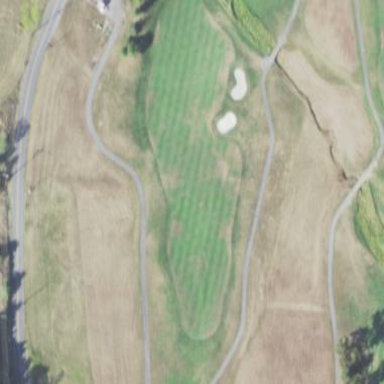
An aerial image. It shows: Golf tee on grassy land.